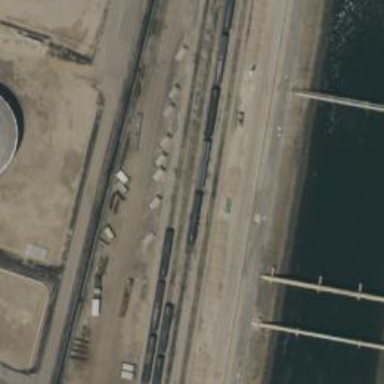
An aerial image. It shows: Railway yard used for servicing trains.